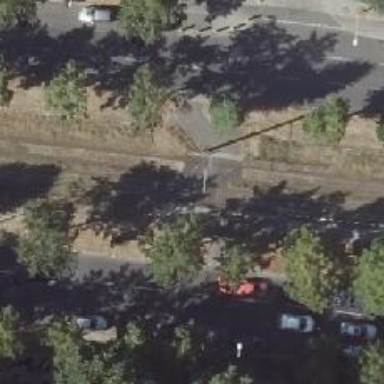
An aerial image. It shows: Tram crossing on the railway.